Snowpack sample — Snodgrass Mountain, Crested Butte, Colorado (2/4/25, 12:06 PM MST)
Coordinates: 38.923, -106.968
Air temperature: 35 °F
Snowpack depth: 80 cm
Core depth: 80 cm
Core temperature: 32 °F
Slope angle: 14°, slope face: 78°
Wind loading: low
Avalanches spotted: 0
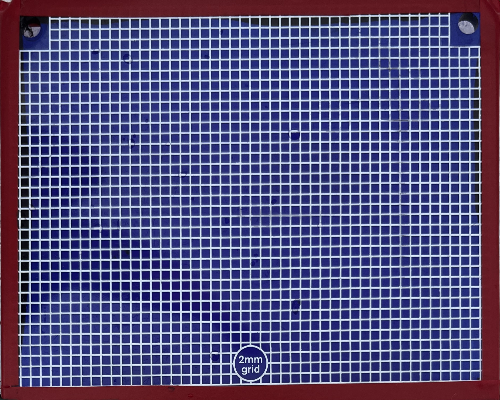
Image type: profile
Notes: No avalanches nearby, unusually warm weather for the last month reported by residents, Collected 25 yards from treeline